Question: I've in my layout a footer which has 'display: flex; position: absolute; height: auto; width: 100%; align-items: flex-start; justify-content: space-around;'. Inside it there are a undefined number of divs which shall resize according to it's content.
In my tests, I put 3 divs within footer, one of them (3rd one) with a large width content. These divs are getting resized strangely... The 3rd is taking on a piece of 1st and 2nd's width making they having their content broken, see:

'overflow: auto;' doesn't work as expected because just adds a horizontal scrolling.
How can I fix this problem? Why 3rd div has priority resizing to accommodate it's content?
And another thing: as you can see, first red div has as content a list. Strangely only it's first item has a marker. I applied no CSS for that and adding 'display: none;' (could be a out of space problem) to 2nd and 3rd divs doesn't fix it. What the what?
Obs: English tips referring to this message are welcome as well. =D
See all this things here: <URL>
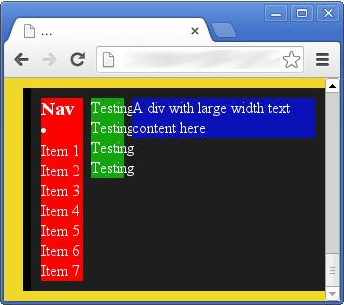
Answer: All three of your flex items are shrinking (when there's not enough space to accommodate their collective preferred widths) due to their default 'flex-shrink: 1' value.
You can use the 'flex' shorthand to fix this -- in particular, you probably want to make the first two flex items 'flex: none', to prevent them from flexing at all (and in particular, from shrinking below their intrinsic width). However, you probably want the third item to be able to shrink (below the width of its single line of text), so that one probably wants to still have the default 'flex: 0 1 auto'.
Fiddle with that fixed ('flex' property added to 'footer-column' CSS and to the inline style rule for the third column): <URL>
(I didn't bother adding prefixed versions of my "flex" shorthands in the fiddle above; you can do that if you like.)